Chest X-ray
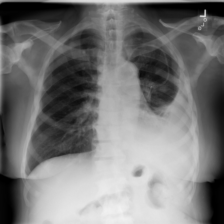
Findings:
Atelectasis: negative
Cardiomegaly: negative
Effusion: positive
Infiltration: negative
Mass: negative
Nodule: negative
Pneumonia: negative
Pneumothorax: negative
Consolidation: negative
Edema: negative
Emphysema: negative
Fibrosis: negative
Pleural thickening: negative
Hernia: negative